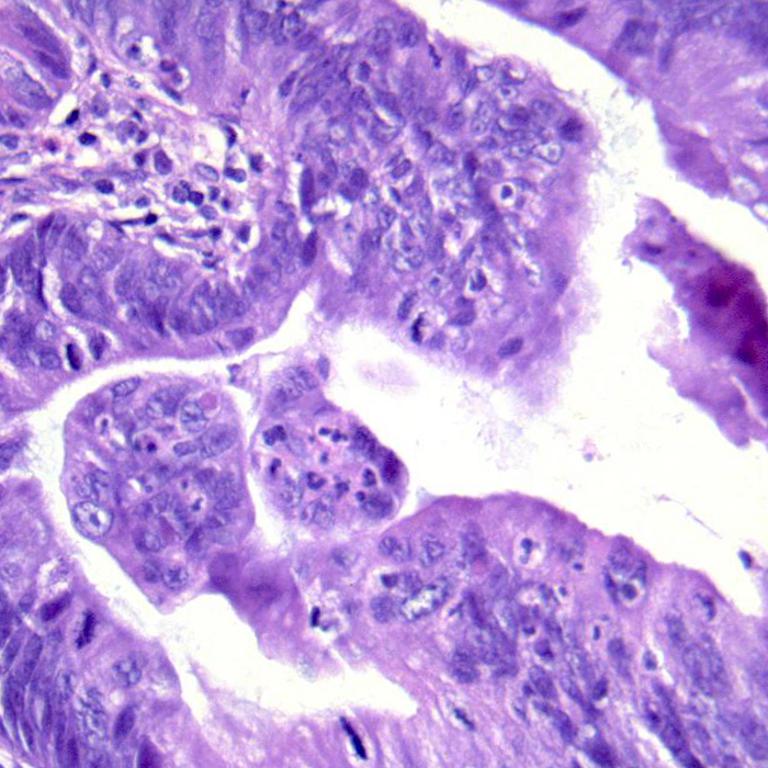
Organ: colon
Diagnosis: adenocarcinomas